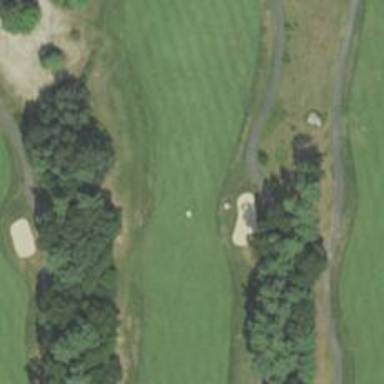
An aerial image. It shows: Golf hole.